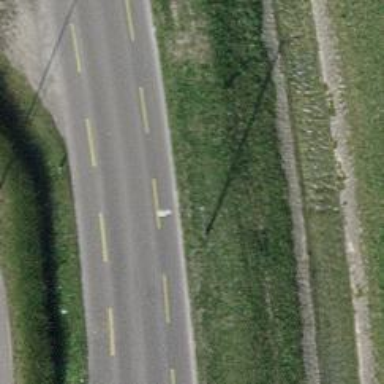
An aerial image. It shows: Secondary road with asphalt surface. It has cycle lane on both sides.